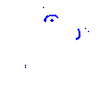
Particle: proton